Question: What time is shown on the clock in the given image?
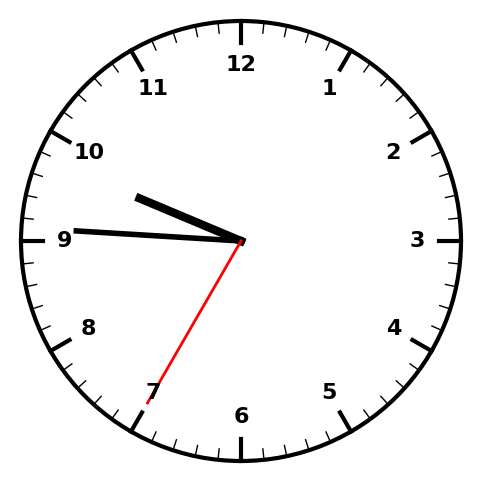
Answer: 09:45:35